Field crop: maize
Growth stage: 2
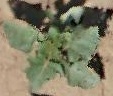
Species: datura